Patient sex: M
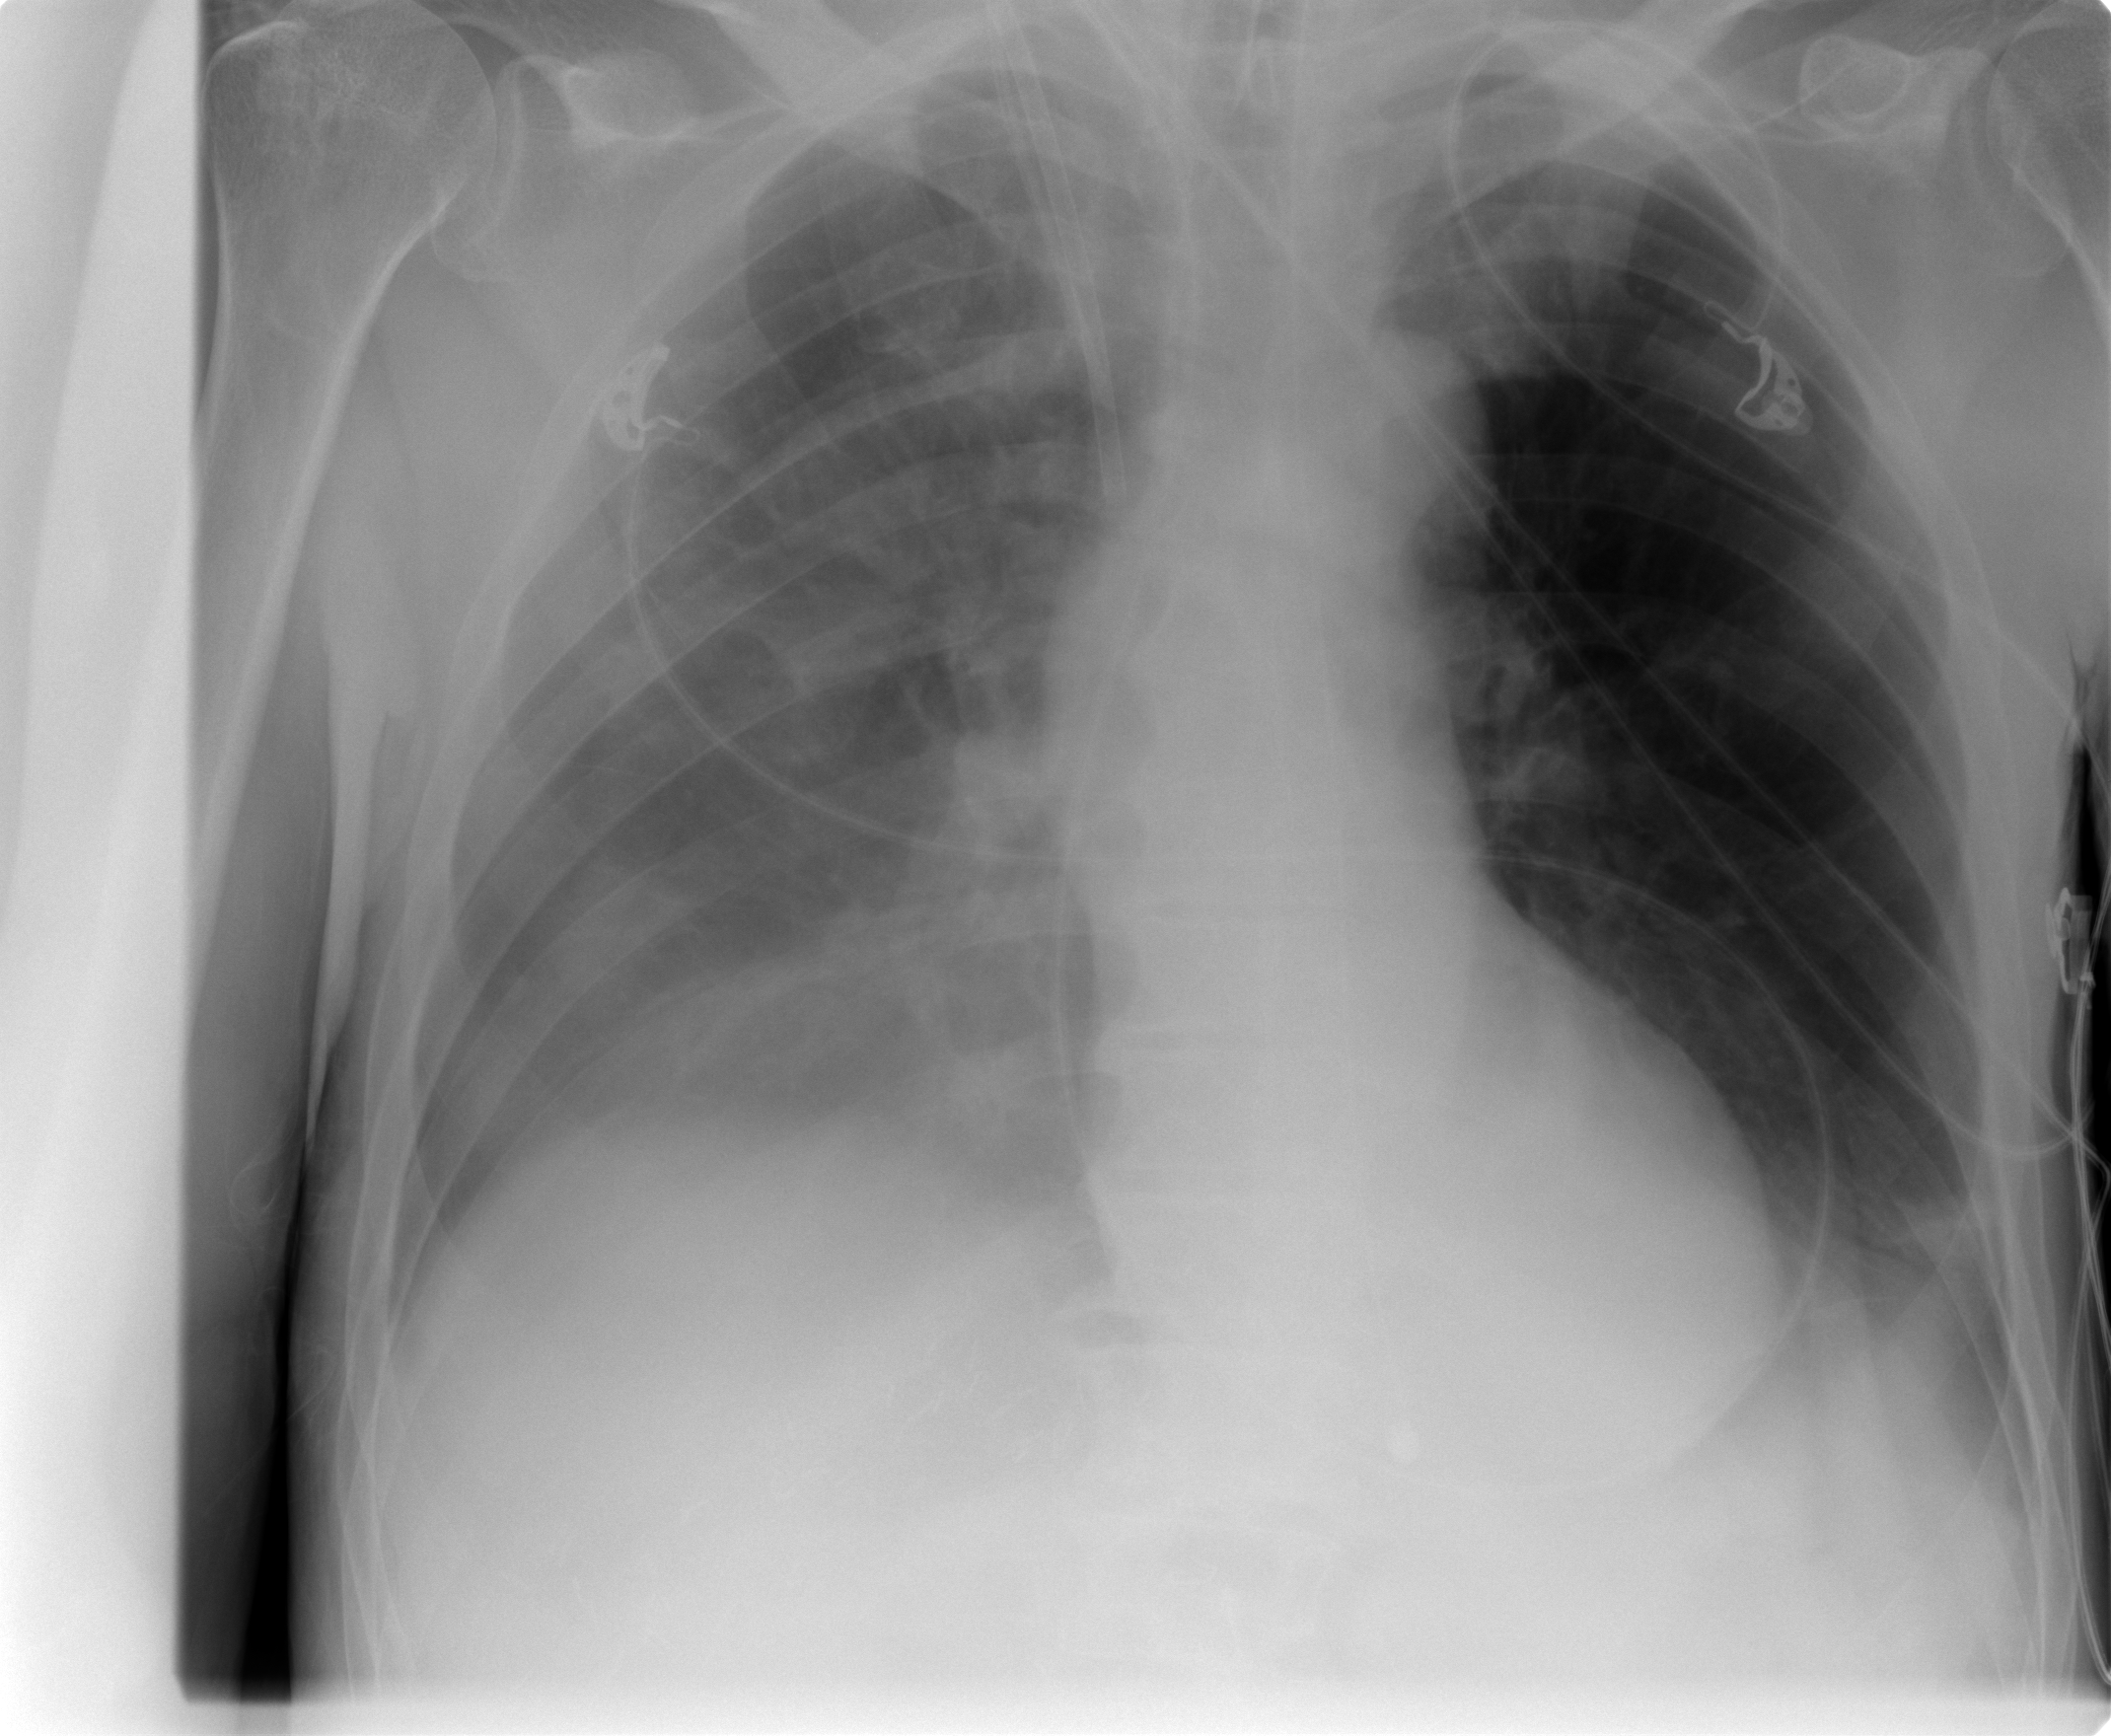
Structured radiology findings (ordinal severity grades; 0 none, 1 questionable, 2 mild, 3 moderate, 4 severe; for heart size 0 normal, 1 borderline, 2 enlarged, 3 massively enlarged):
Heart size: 0
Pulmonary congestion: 2
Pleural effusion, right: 3
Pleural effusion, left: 2
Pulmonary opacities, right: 0
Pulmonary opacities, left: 0
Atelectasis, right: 2
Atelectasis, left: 2